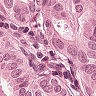
Metastatic tissue present: yes